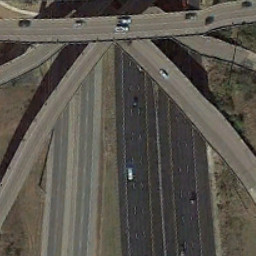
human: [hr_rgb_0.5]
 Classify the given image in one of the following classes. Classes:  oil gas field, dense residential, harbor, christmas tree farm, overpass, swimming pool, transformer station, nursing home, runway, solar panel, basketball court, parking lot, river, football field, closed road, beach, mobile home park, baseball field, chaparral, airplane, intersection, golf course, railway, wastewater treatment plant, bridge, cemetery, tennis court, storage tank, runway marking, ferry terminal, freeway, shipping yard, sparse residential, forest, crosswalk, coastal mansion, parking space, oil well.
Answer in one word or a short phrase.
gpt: overpass